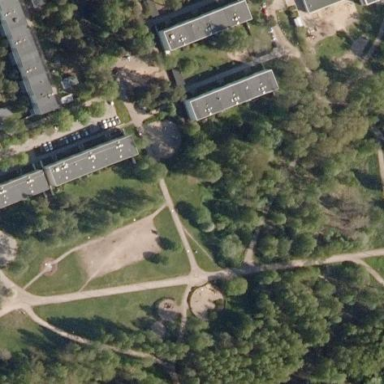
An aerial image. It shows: Park.